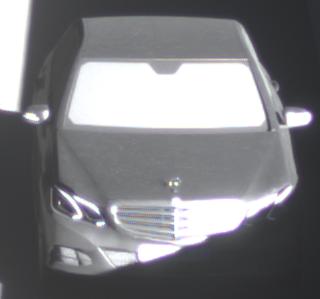
Make: Mercedes-Benz
Model: E 200
Detailed model: E-Class (212) Limousine
Model produced from: 2013/04
Model produced until: 2015/10
Doors: 4
Color: gray
Road condition: dry road
Daytime: morning or afternoon
Contrast: high contrast